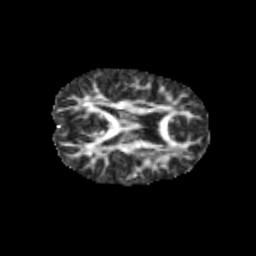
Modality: FA
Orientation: axial
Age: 9
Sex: female
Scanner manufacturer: siemens
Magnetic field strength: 3 T
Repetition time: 3.8 s
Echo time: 0.07 s